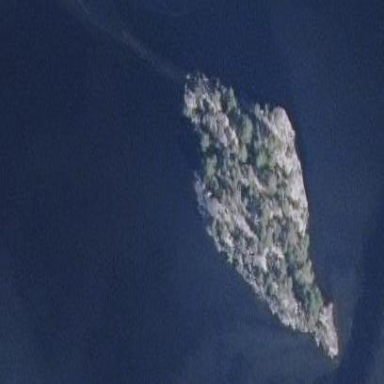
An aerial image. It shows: Islet.